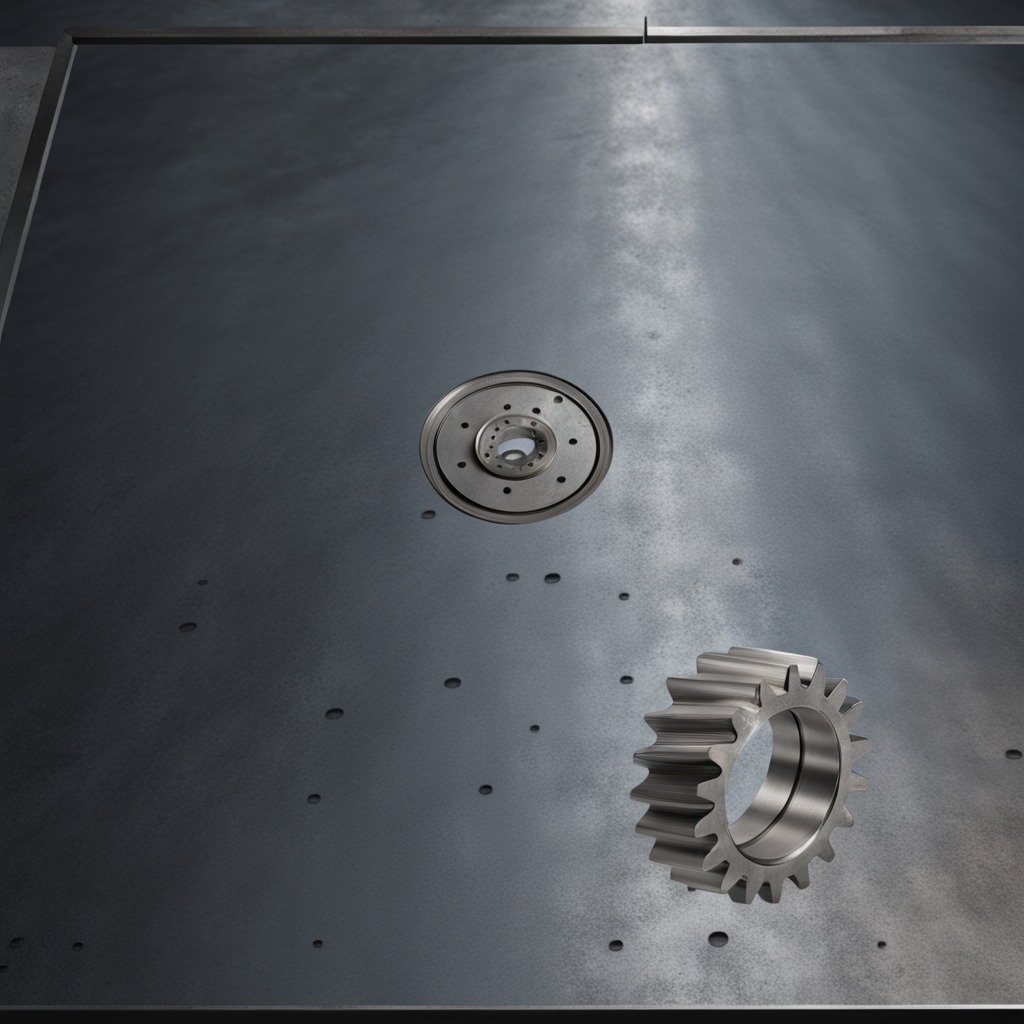
A steel gear with teeth lies on a cold steel table in a mining workshop.